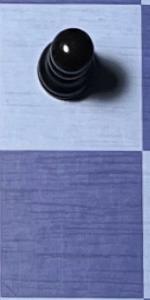
Label: Empty